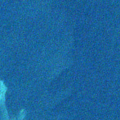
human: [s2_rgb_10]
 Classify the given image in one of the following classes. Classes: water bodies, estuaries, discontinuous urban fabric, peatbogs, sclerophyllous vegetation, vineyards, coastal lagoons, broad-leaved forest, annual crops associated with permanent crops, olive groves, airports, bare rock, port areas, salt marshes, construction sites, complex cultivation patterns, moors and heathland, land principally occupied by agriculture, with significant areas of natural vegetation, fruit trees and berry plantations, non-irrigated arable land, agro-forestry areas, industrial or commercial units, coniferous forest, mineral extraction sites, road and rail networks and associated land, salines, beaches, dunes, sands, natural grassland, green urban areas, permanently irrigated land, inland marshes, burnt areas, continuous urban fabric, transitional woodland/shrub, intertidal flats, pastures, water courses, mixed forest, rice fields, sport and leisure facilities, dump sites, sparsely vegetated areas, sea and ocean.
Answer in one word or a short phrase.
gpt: sea and ocean